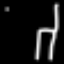
Label: chair